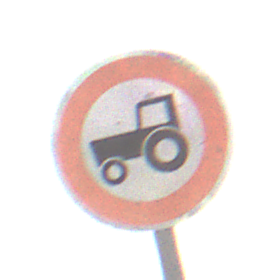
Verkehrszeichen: VerbotKraftfahrzeugeZuegeNichtSchneller25
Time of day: MorningAfternoon
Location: Outdoor (Nature)
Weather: Overcast
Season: NotSpecified
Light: Natural